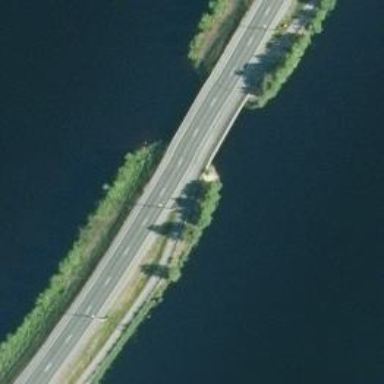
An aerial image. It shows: Trunk highway bridge with asphalt surface.